Question: Good afternoon.
I have the following TextView:
'''
<TextView android:id="@+id/keypadwidget_number"
android:tag="@string/phone_number_tag"
android:layout_width="wrap_content"
android:layout_height="wrap_content"
android:layout_alignParentLeft="true"
android:layout_centerVertical="true"
android:textSize="30sp"
android:ellipsize="start"
android:scrollHorizontally="true"
android:gravity="right"
android:singleLine="true"
android:textColor="@color/widget_text"
android:layout_toLeftOf="@+id/keypadwidget_btn_delete"/>
'''
My expected result is to have the following:
'''
...99862214
'''
But instead, I'm getting:

Each of those buttons call:
'''
mPhoneNumberTextView.append(clickValue);
'''
My question is; What am I doing wrong?
When I set the TextView's android:text property to something very long, the ellipse is set as expected. It's when 'mPhoneNumberTextView.append(clickValue);' is run that it breaks.
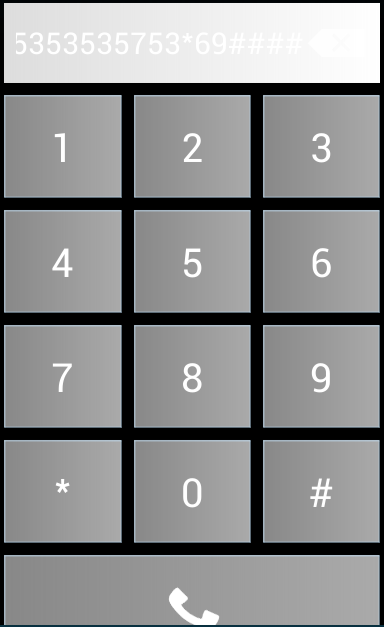
Answer: In a fit of rage, I added a drawable to the left of the text view every time it was marqueed.
'''
private boolean isMarqueed(TextView tv){
return isMarqueed(tv.getText().toString(), mPhoneNumberTextView.getWidth(), mPhoneNumberTextView);
}
private boolean isMarqueed(String text, int textWidth, TextView tv) {
Paint testPaint = new Paint();
testPaint.set(tv.getPaint());
boolean isMarquee = true;
if (textWidth > 0) {
int availableWidth = (int) (textWidth - tv.getPaddingLeft() - tv.getPaddingRight()-testPaint.measureText(text));
if(availableWidth > 0)
isMarquee = false;
}
return isMarquee;
}
'''
Which is a slight variation of <URL>